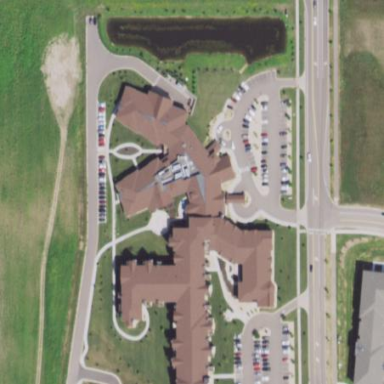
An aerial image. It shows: Building with hipped roof.